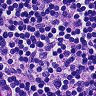
Metastatic tissue present: no